Field crop: maize
Growth stage: 2
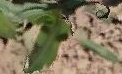
Species: maize